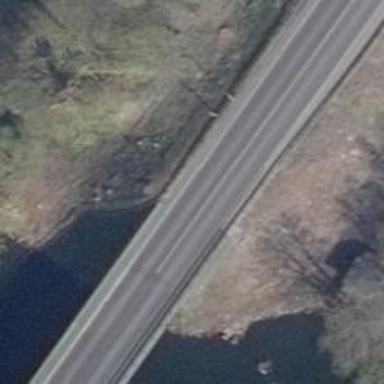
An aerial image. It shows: Path leading to bridge.